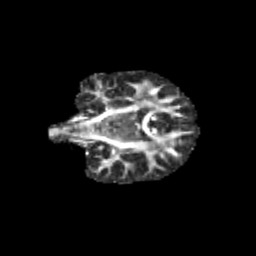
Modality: FA
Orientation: coronal
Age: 12
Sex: female
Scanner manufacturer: siemens
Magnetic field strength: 3 T
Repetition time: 3.8 s
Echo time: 0.07 s